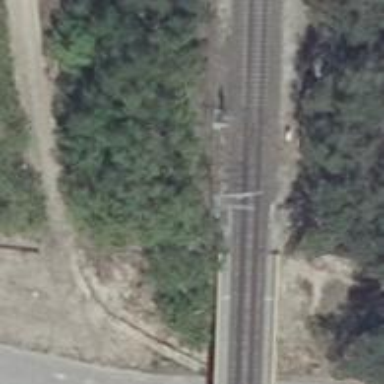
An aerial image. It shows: Bridge over electrified railway with contact line.